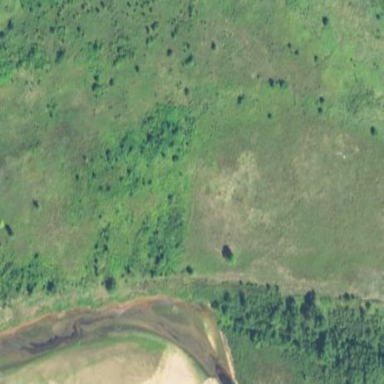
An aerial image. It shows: Nature reserve with prairie grassland.